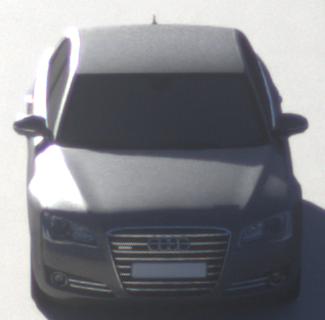
Make: Audi
Model: A8 D4
Model produced from: 2009
Model produced until: 2017
Doors: 4
Color: gray
Road condition: dry road
Daytime: morning or afternoon
Contrast: high contrast